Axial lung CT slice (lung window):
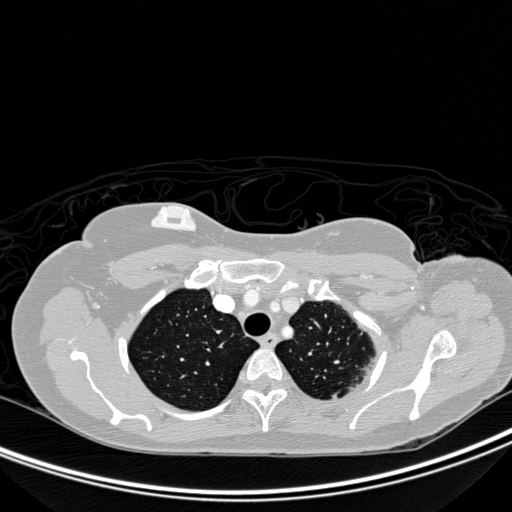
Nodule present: no